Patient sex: F
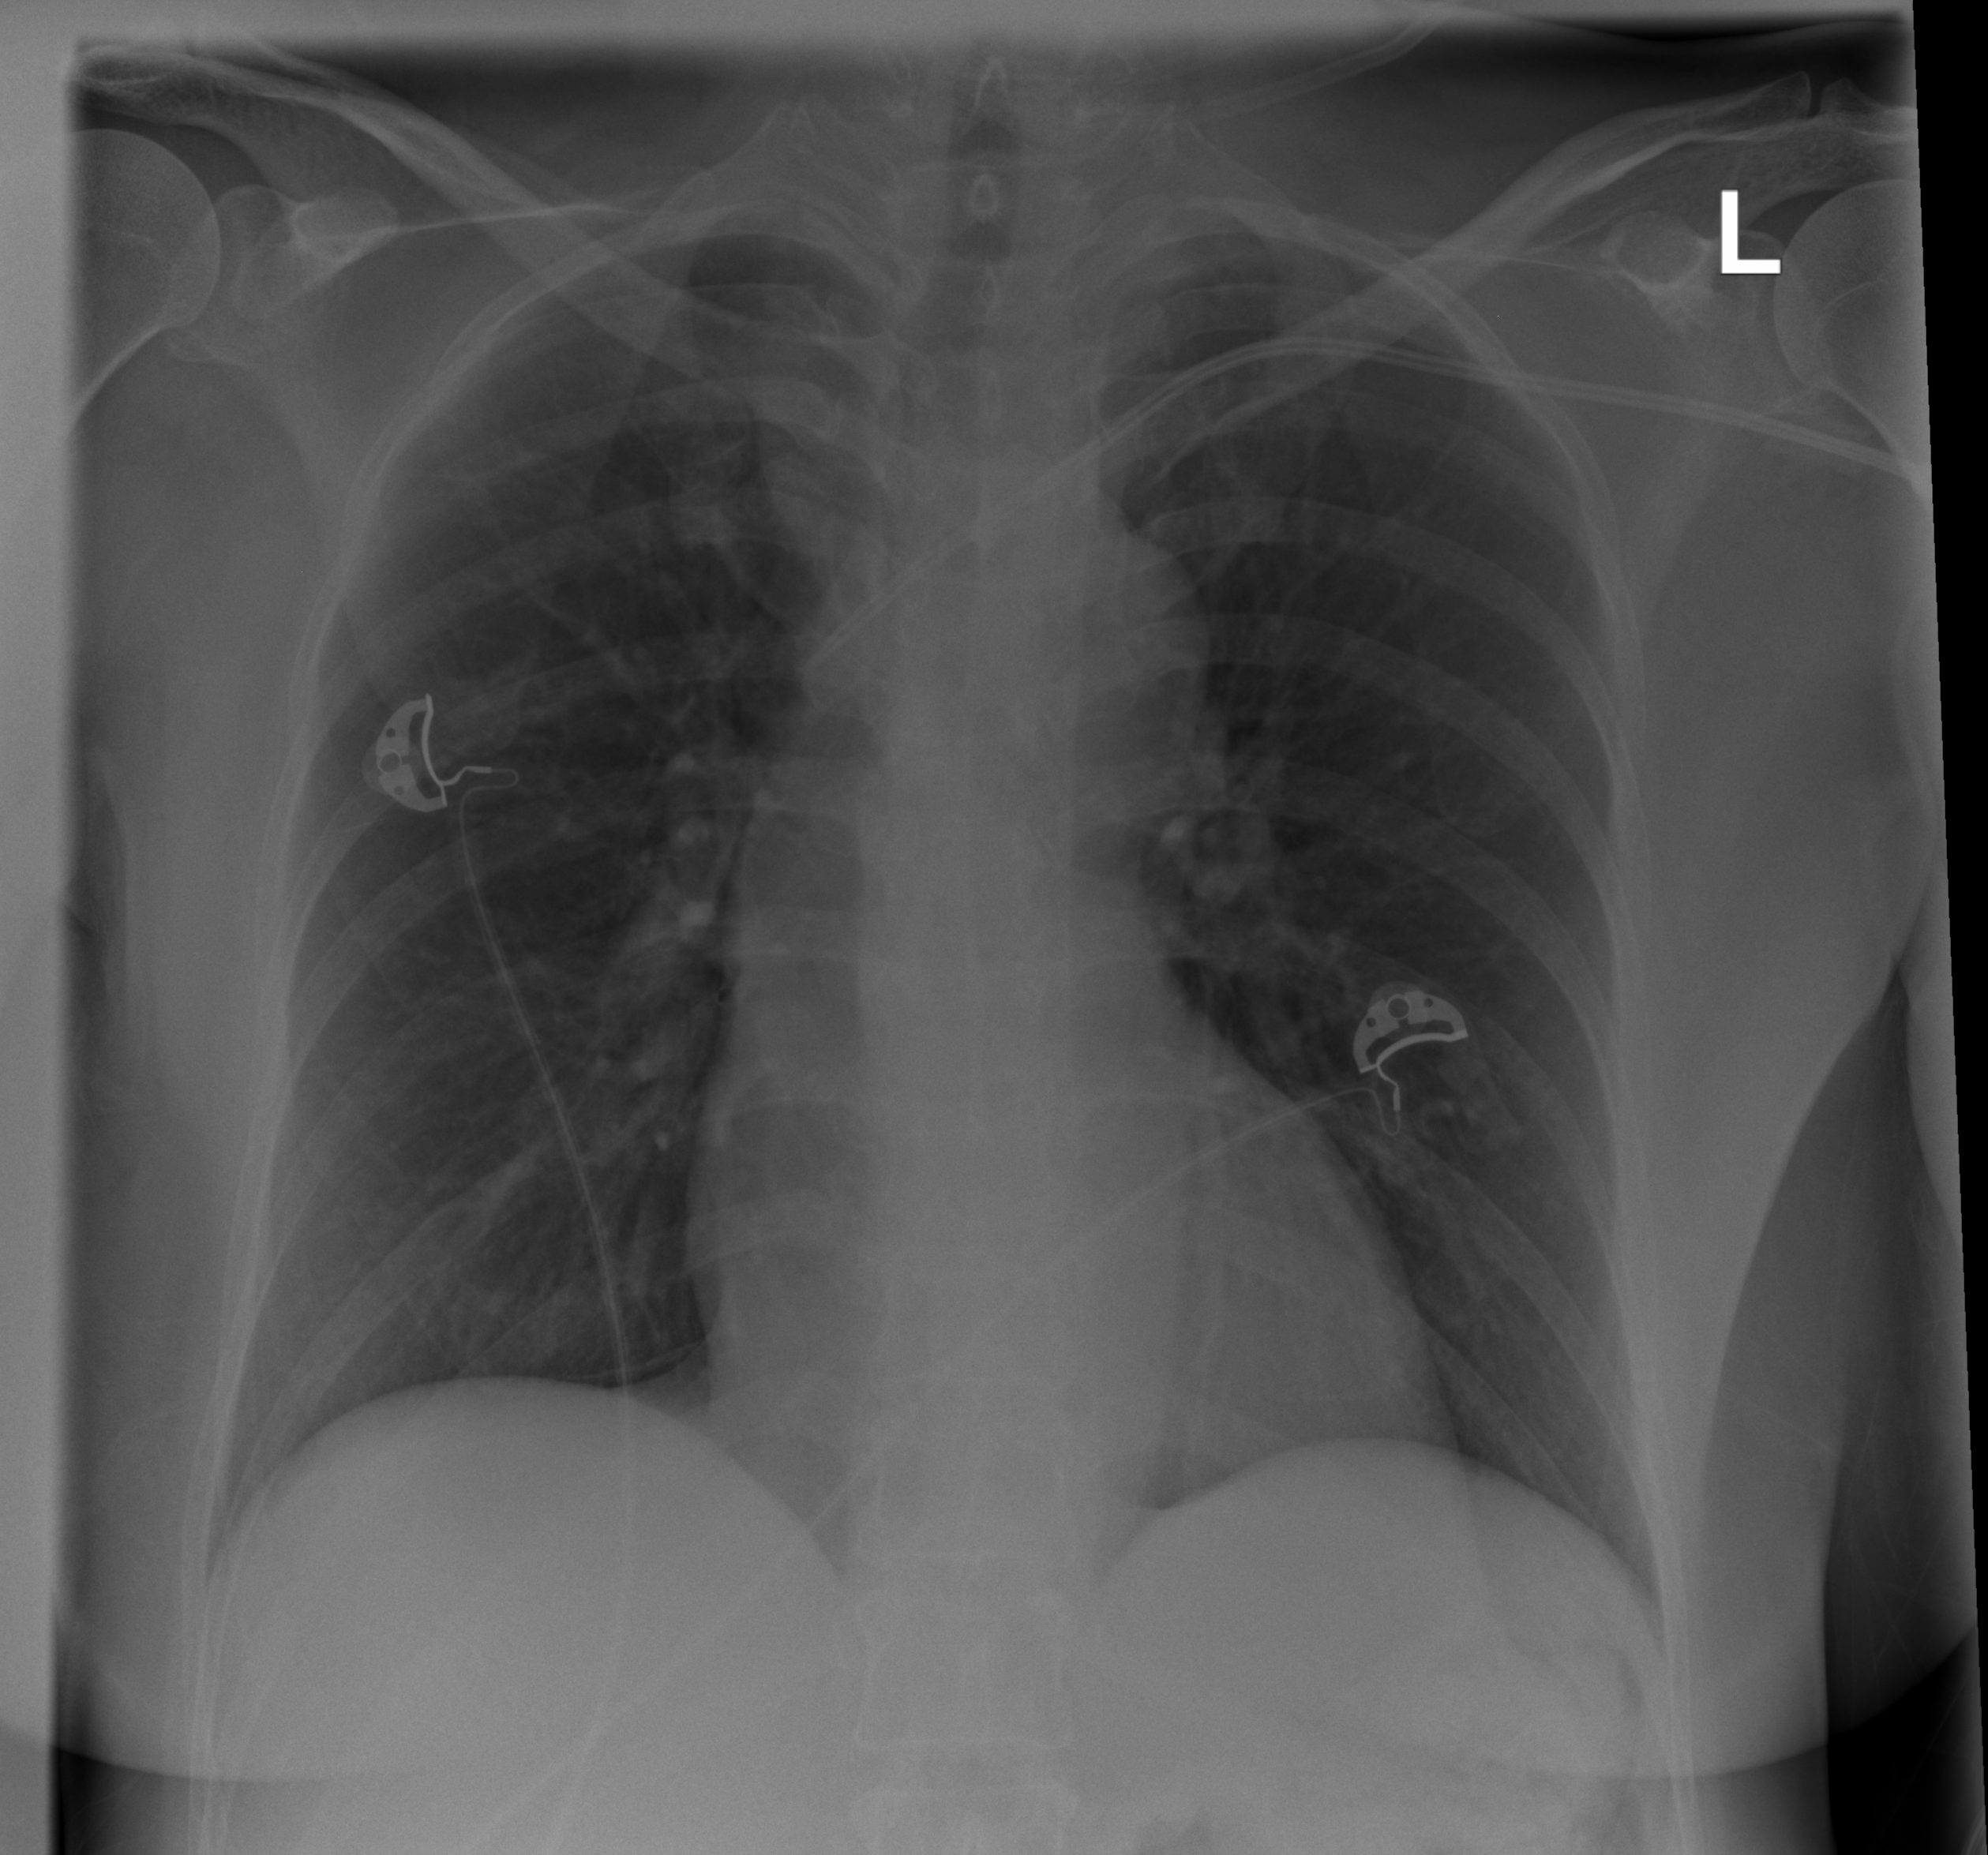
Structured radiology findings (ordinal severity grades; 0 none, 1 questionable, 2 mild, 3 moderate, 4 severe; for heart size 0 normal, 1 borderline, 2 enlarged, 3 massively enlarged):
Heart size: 0
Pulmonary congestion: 0
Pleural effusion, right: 0
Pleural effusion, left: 0
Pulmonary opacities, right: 0
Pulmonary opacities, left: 0
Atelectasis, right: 1
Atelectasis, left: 0